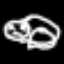
Label: frog